Field crop: maize
Growth stage: 2
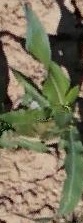
Species: maize